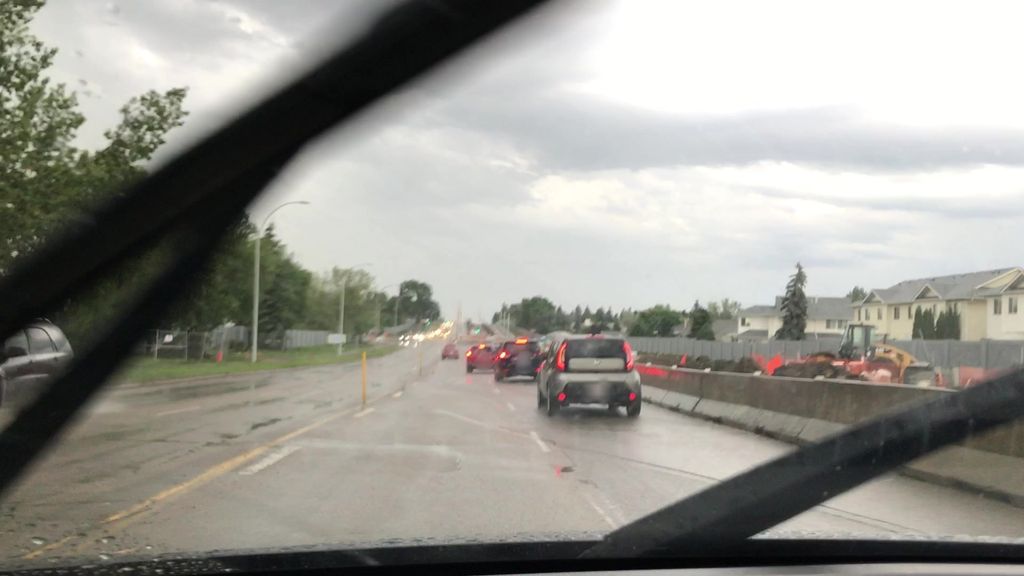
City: edmonton